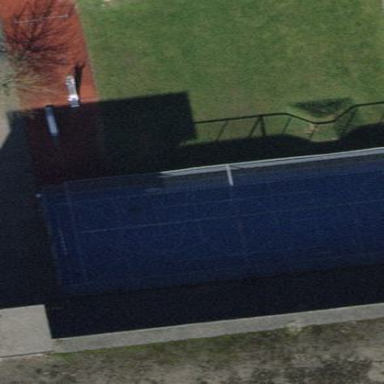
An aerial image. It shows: Handball pitch for leisure and sports activities.